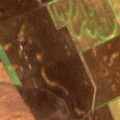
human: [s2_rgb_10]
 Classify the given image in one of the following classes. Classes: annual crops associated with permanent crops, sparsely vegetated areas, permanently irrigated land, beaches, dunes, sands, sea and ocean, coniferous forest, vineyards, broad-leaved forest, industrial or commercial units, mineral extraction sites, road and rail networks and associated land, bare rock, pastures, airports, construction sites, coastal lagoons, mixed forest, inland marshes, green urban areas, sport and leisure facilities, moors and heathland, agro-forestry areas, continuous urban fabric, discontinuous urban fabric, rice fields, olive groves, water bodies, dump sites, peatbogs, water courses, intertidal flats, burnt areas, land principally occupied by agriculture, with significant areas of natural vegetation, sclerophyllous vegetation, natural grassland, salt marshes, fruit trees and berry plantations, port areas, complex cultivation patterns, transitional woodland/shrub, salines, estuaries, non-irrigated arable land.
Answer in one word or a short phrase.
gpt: non-irrigated arable land